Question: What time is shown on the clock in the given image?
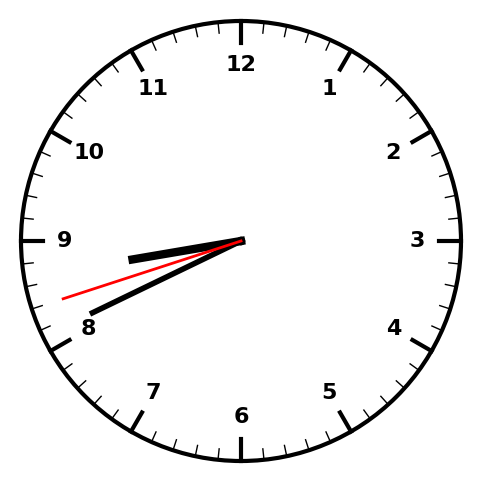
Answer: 08:40:42